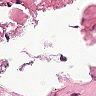
Metastatic tissue present: no